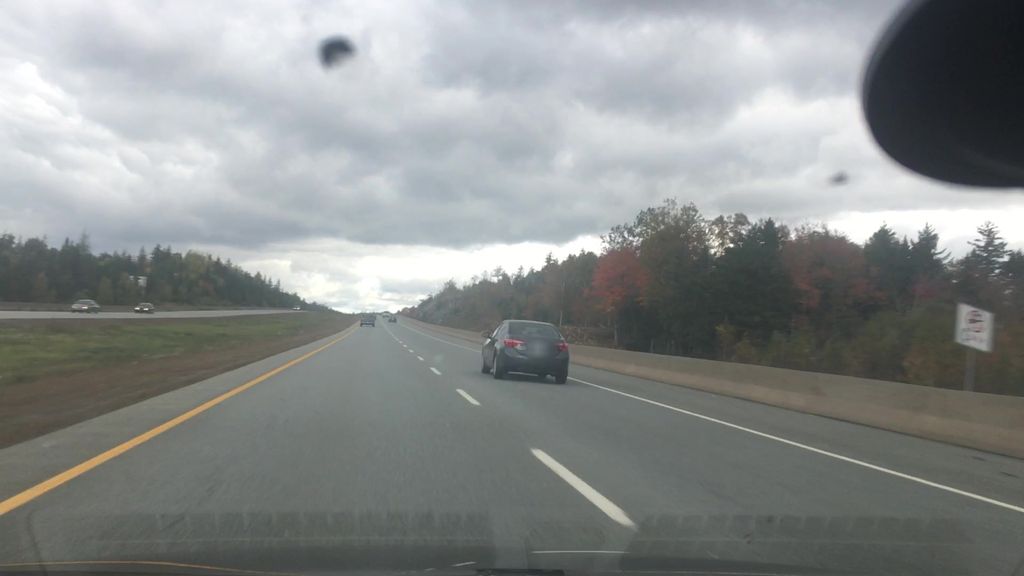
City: halifax